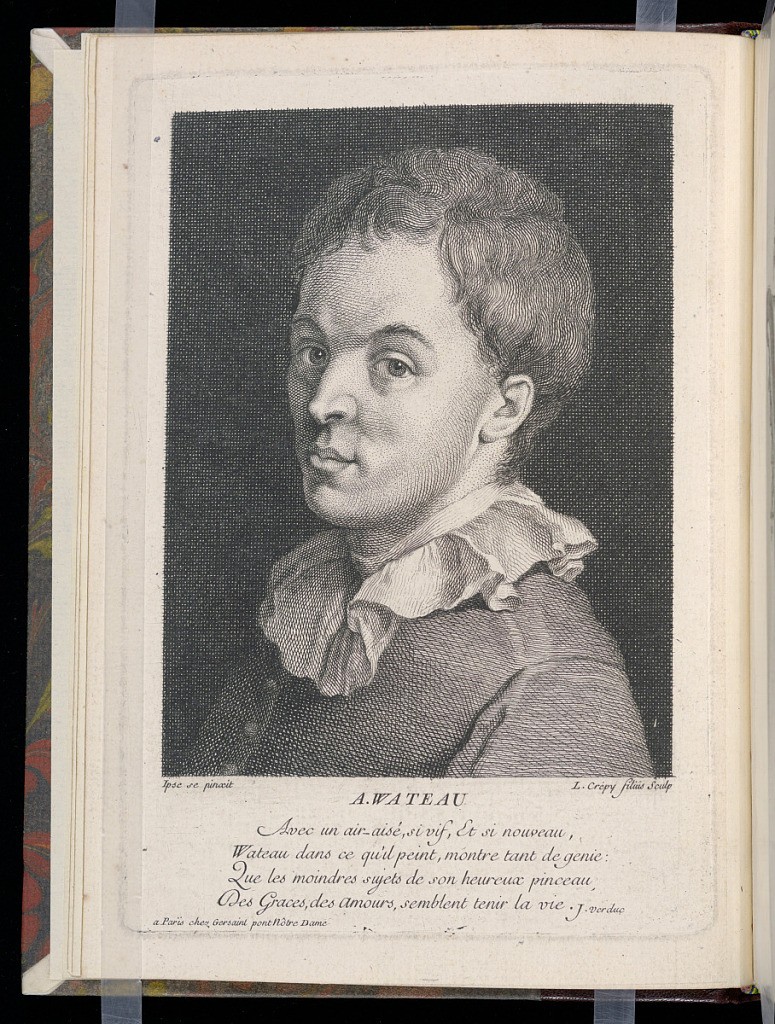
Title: A. Wateau
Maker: Antoine Watteau, French, 1684–1721
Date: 1727
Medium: Etching and engraving on laid paper
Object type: Print
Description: Print after a self-portrait by the painter Antoine Watteau. The artist is pictured at an angle, with his head and shoulders visible, and his head turning to his left to look out at the viewer. He has short hair and wearing a buttoned coat with a Pierrot collar. The title and a short verse are lettered below the image. The plate is signed and addressed.